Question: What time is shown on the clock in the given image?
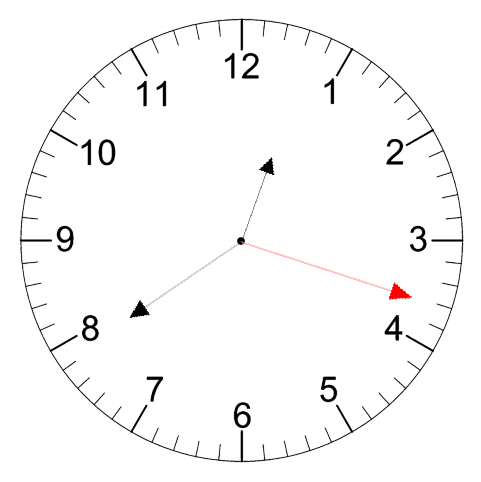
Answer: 12:39:18